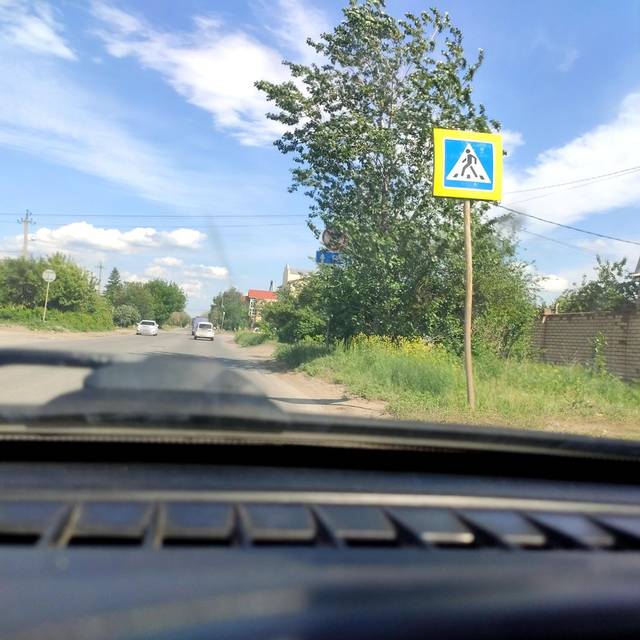
Region: Russia
Coordinates: 53.539, 49.419